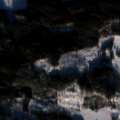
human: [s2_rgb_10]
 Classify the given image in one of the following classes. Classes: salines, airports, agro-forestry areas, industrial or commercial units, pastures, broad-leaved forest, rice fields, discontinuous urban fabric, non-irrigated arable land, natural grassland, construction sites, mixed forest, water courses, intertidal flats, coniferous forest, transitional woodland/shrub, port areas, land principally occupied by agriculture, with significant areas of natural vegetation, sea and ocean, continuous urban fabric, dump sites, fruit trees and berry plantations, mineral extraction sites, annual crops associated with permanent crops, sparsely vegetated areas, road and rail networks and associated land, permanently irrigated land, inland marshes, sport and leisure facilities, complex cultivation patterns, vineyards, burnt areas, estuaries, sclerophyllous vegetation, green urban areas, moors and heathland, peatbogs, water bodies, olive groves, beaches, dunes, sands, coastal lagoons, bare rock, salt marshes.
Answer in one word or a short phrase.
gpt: non-irrigated arable land, coniferous forest, mixed forest